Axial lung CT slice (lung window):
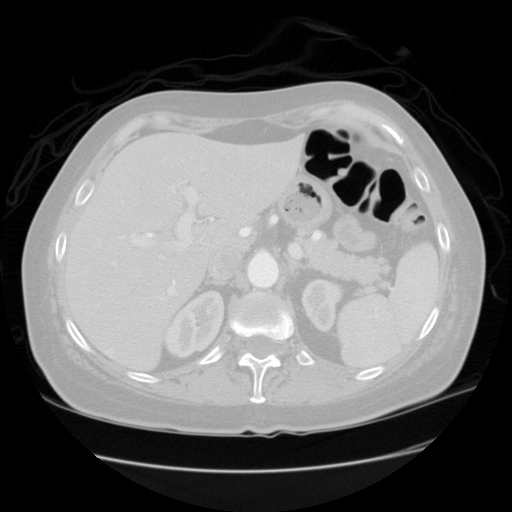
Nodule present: no